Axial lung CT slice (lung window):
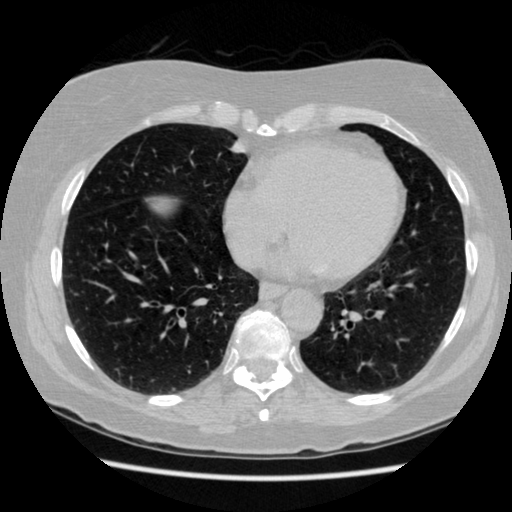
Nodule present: no